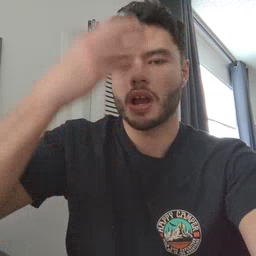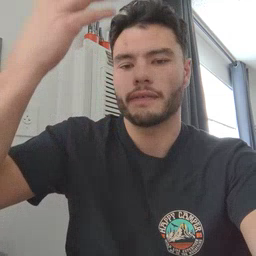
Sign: giraffe